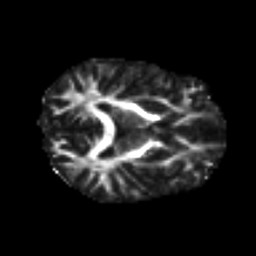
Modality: FA
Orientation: axial
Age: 27
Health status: ill
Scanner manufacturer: philips
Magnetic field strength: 3 T
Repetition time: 9 s
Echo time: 0.127 s